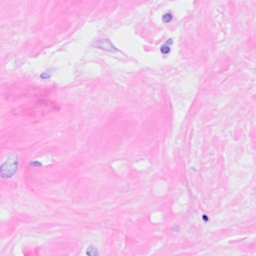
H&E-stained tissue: Breast